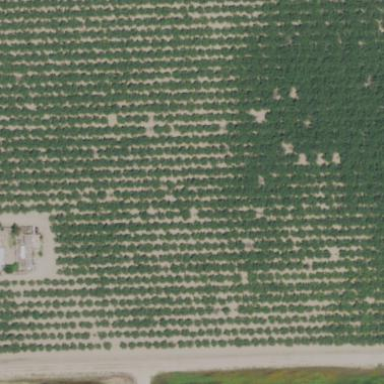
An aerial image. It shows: Orchard.